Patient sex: M
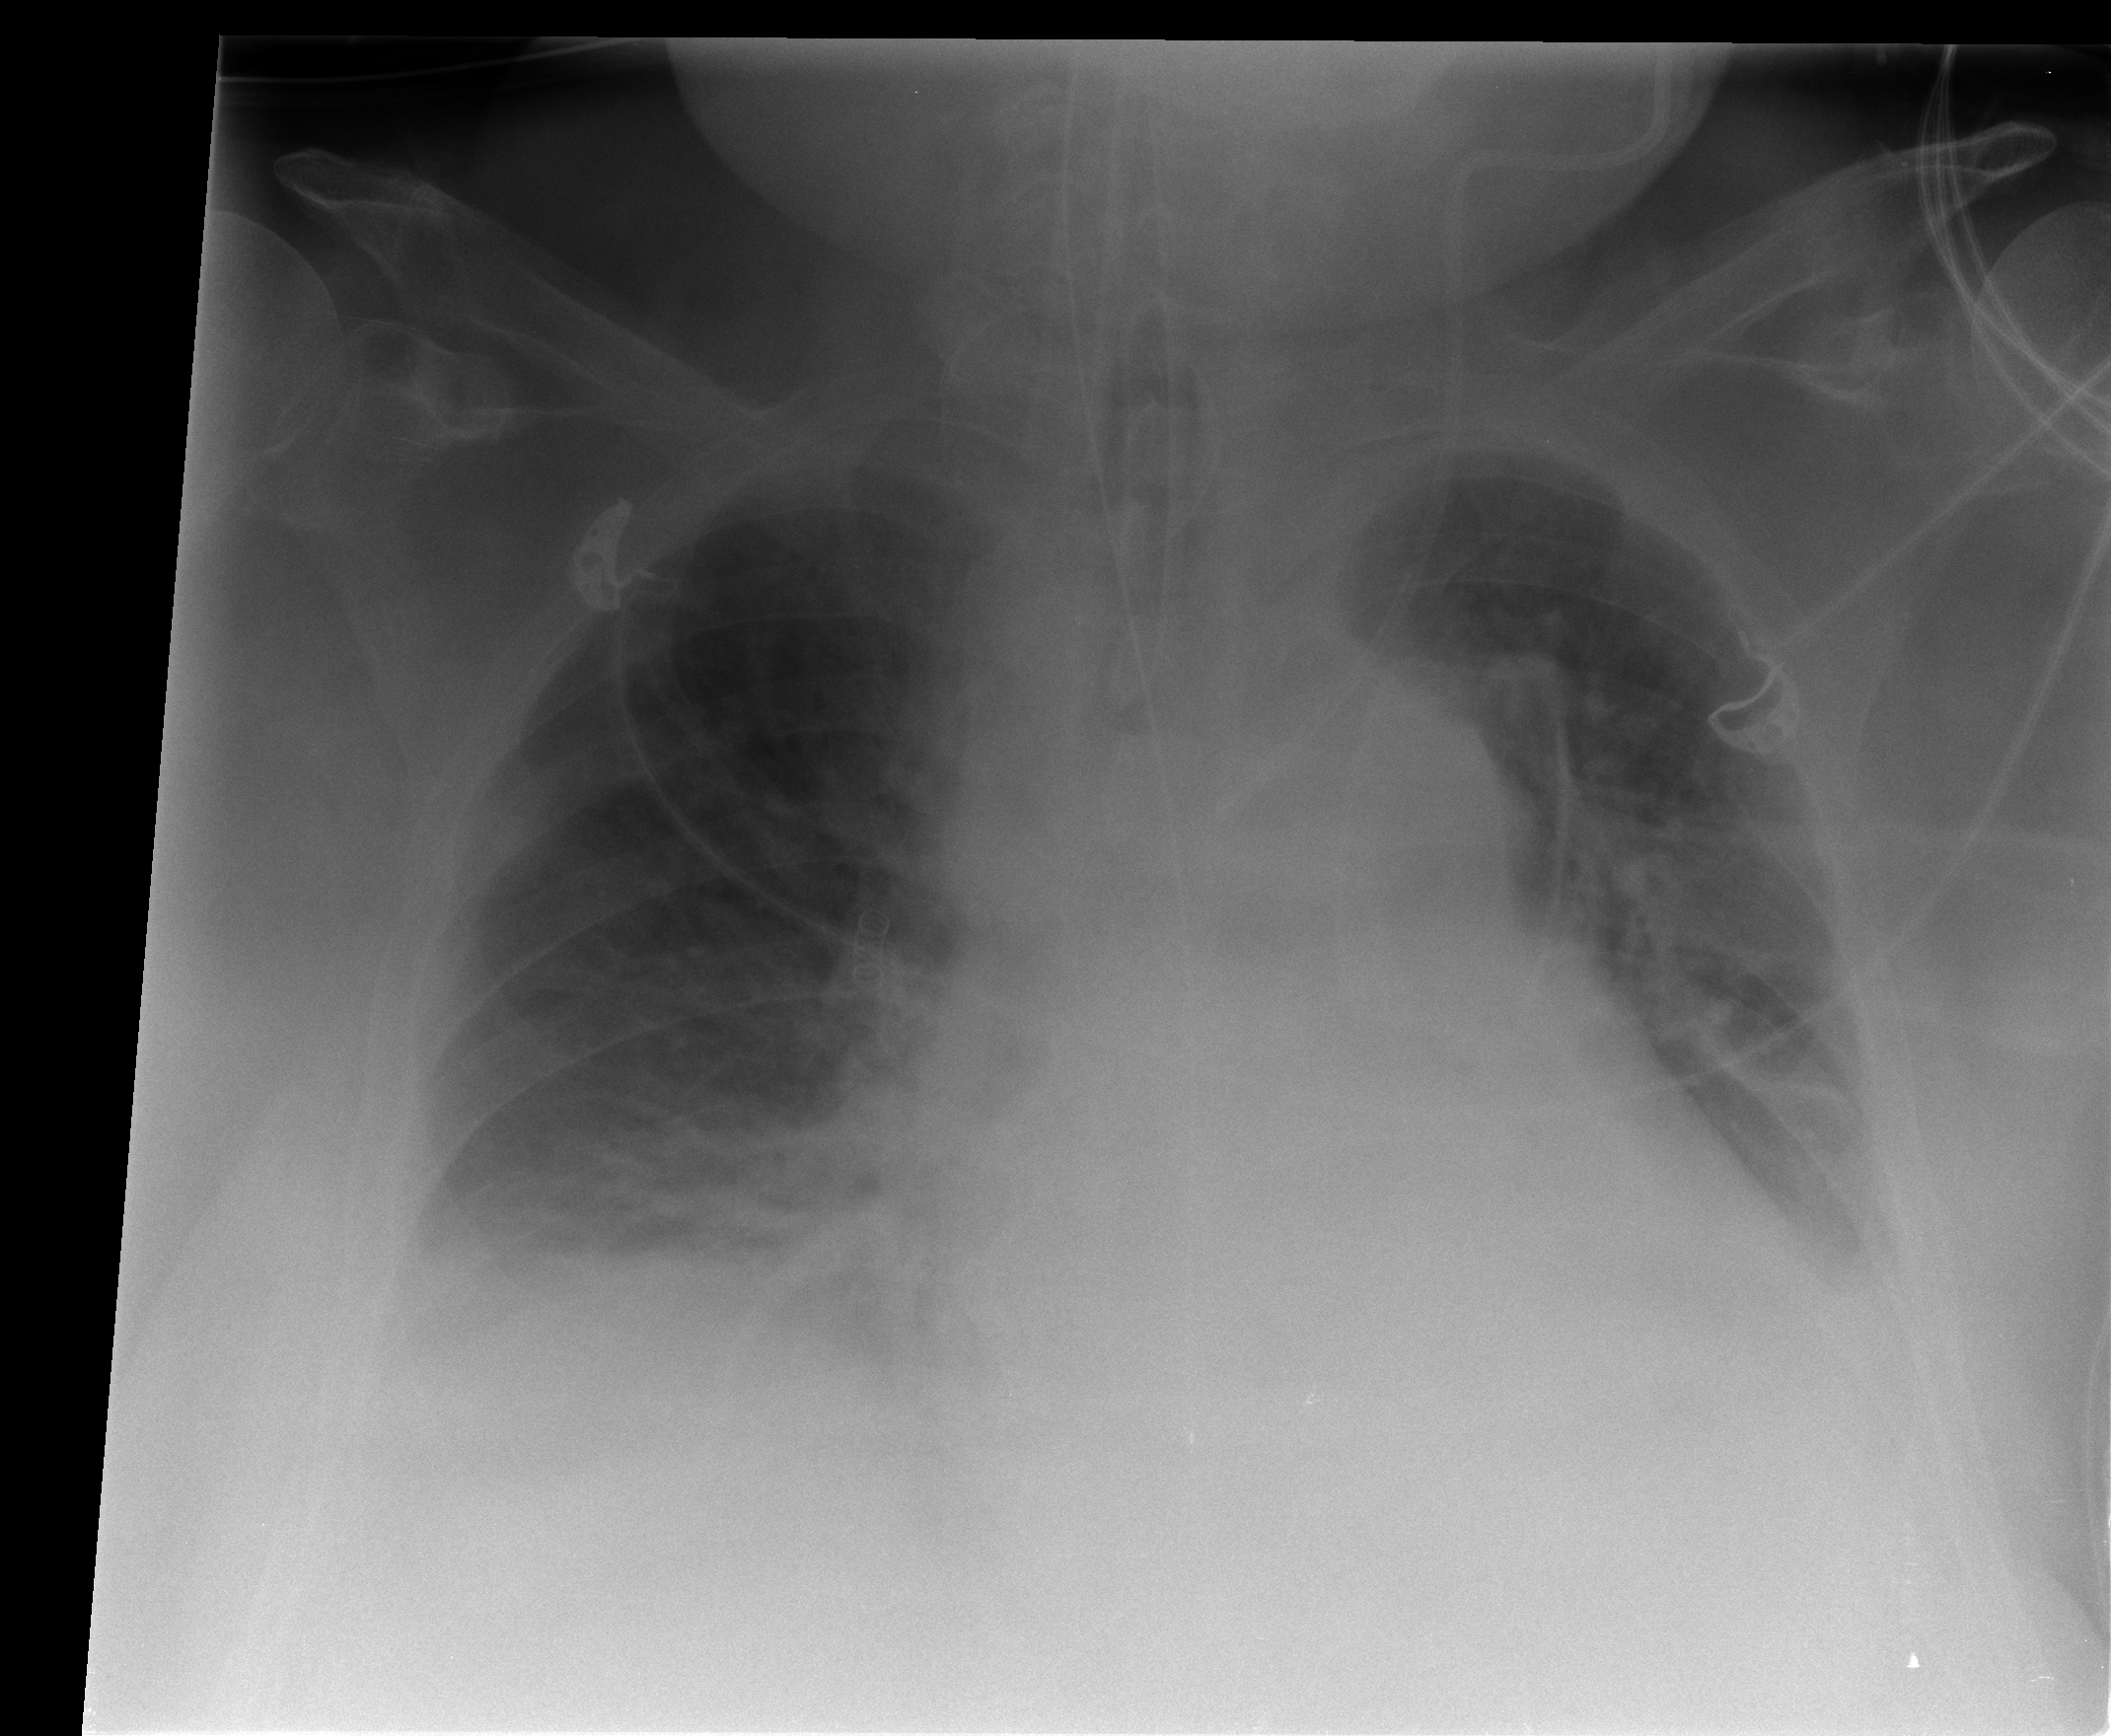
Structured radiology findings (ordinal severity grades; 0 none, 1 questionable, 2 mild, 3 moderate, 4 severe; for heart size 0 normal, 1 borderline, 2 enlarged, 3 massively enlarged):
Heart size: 2
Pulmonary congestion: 0
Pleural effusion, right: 2
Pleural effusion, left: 2
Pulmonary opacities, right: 0
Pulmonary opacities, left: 0
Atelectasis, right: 2
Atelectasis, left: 2